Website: ulta-beauty
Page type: customer-info-address
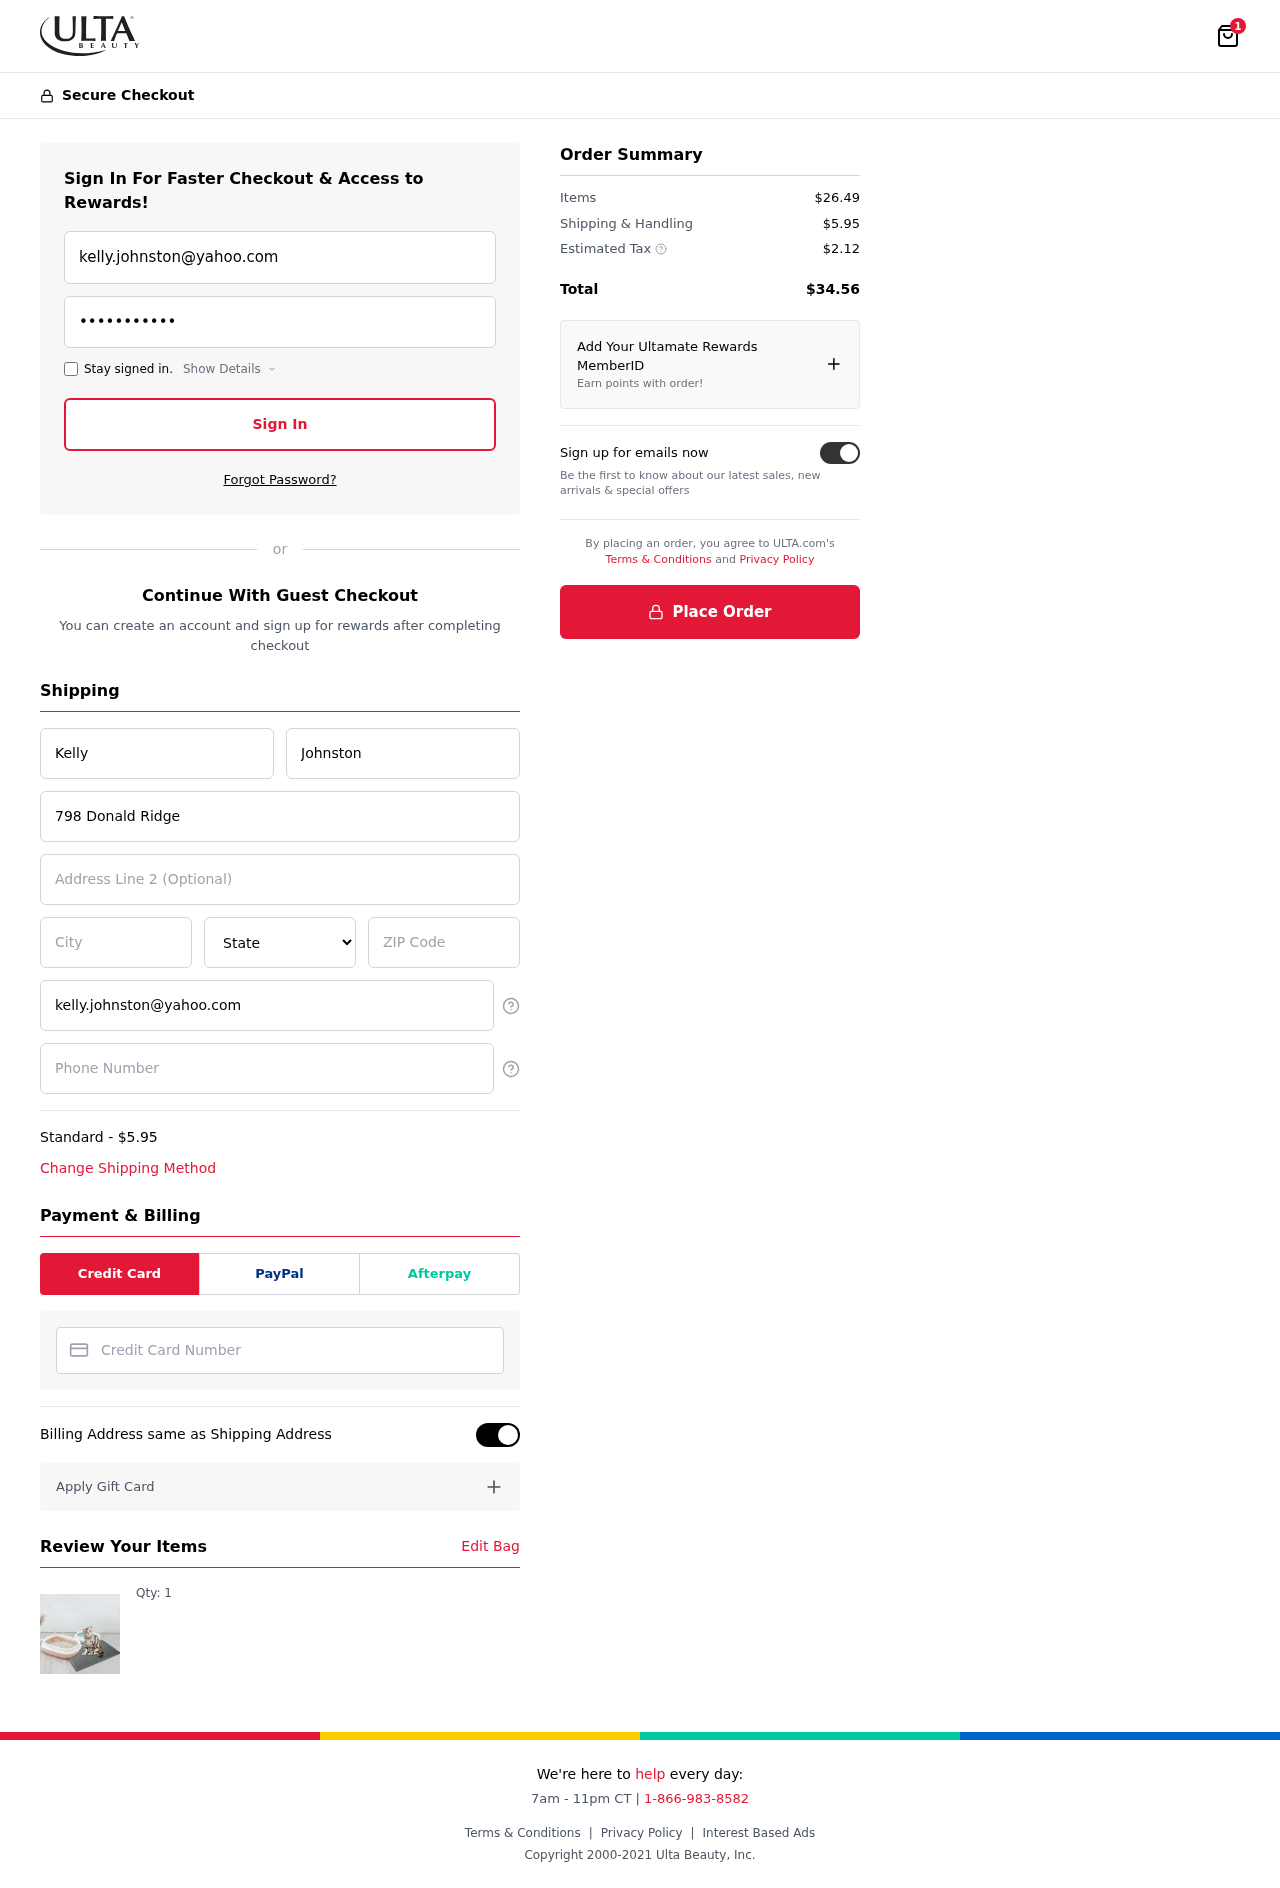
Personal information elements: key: PII_CARD_NUMBER
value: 3769 1669 5828 635
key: PII_CITY
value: Andrewmouth
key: PII_EMAIL
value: kelly.johnston@yahoo.com
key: PII_FIRSTNAME
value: Kelly
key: PII_LASTNAME
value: Johnston
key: PII_PHONE
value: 5804993138
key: PII_POSTCODE
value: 70856
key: PII_STATE
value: Alabama
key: PII_STREET
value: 798 Donald Ridge Apt. 963
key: PII_STREET2
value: Apt. 489
Product elements: key: PRODUCT1_QUANTITY
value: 1
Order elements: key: ORDER_NUM_ITEMS
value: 1
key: ORDER_SHIPPING_COST
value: $5.95
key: ORDER_ITEMS_TOTAL
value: $26.49
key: ORDER_SHIPPING_COST2
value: $5.95
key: ORDER_TAX
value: $2.12
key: ORDER_TOTAL
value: $34.56